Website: ulta-beauty
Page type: customer-info-address
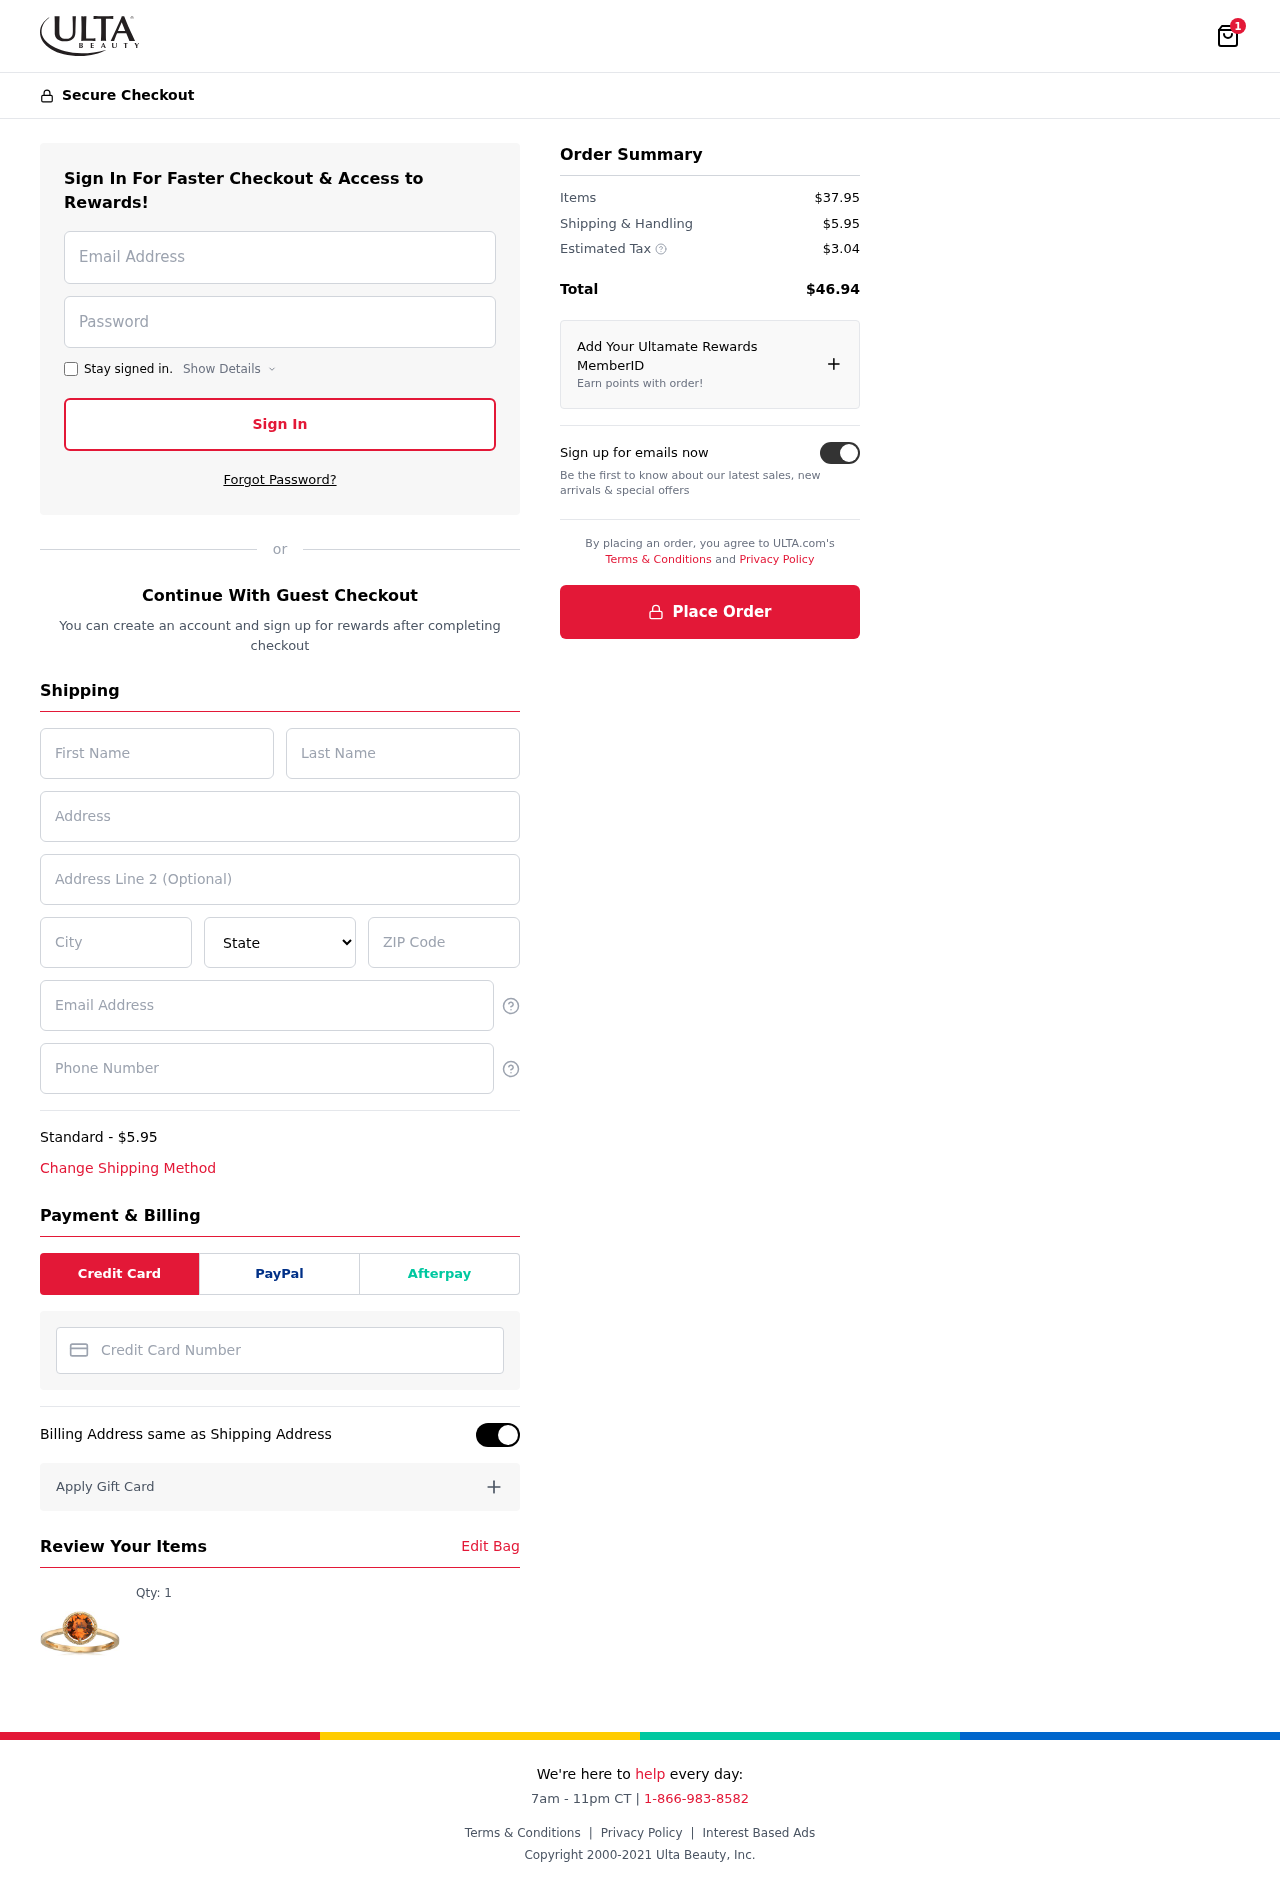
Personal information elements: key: PII_CARD_NUMBER
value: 3487 3889 0268 275
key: PII_CITY
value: East Julie
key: PII_EMAIL
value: randall_rogers@hotmail.com
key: PII_FIRSTNAME
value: Randall
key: PII_LASTNAME
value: Rogers
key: PII_PHONE
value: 9173607832
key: PII_POSTCODE
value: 02139
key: PII_STATE
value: Delaware
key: PII_STREET
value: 845 Michael Isle Apt. 028
Product elements: key: PRODUCT1_QUANTITY
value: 1
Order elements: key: ORDER_NUM_ITEMS
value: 1
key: ORDER_SHIPPING_COST
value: $5.95
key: ORDER_ITEMS_TOTAL
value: $37.95
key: ORDER_SHIPPING_COST2
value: $5.95
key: ORDER_TAX
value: $3.04
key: ORDER_TOTAL
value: $46.94